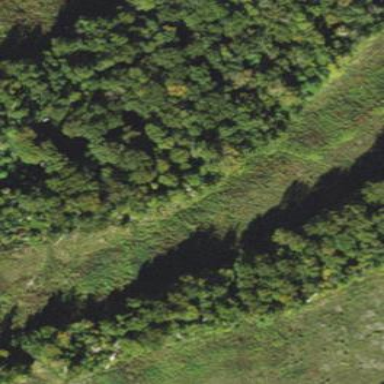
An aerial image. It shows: Advanced downhill skiing trail in deciduous broadleaved forest. The trail is backcountry groomed path.